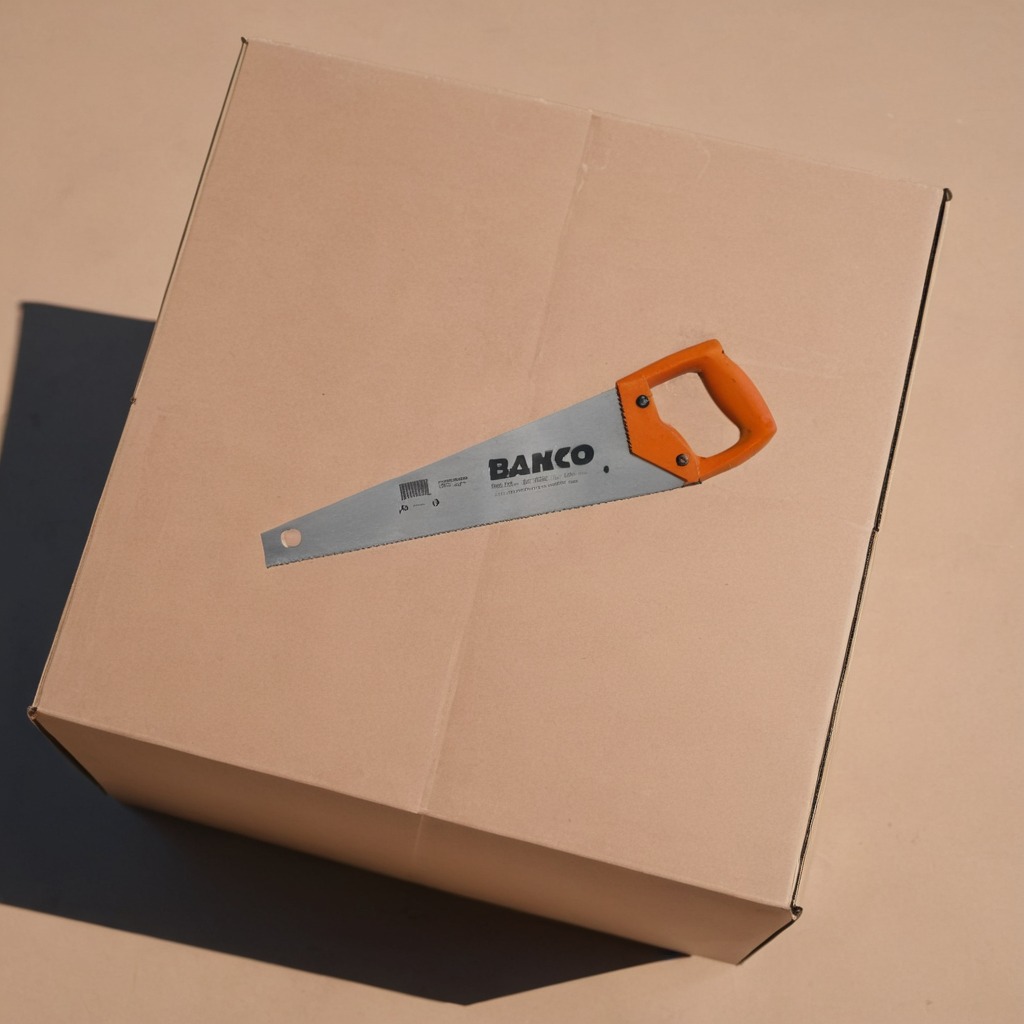
A metal saw is lying on a clean dry cardboard box surface in an outdoor workshop during daytime bright natural light soft shadows slightly creased but